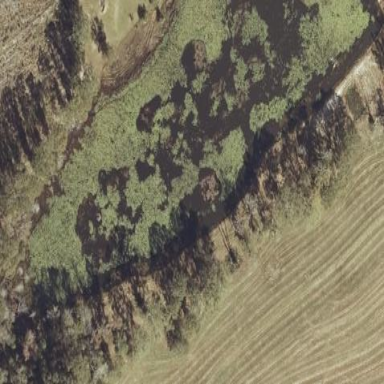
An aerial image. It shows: Swamp in wetland area.